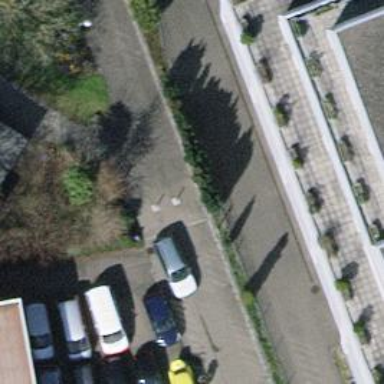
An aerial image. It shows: Bollard.